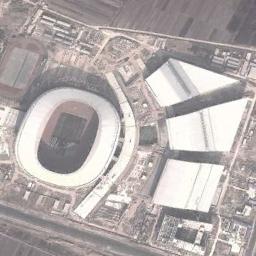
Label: stadium